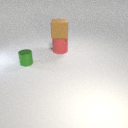
small green metal cylinder to the left of large red rubber cylinder